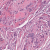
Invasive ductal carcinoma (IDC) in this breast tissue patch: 1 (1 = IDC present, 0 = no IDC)